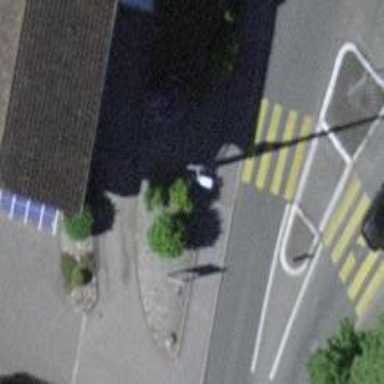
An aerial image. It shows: Kerb barrier.